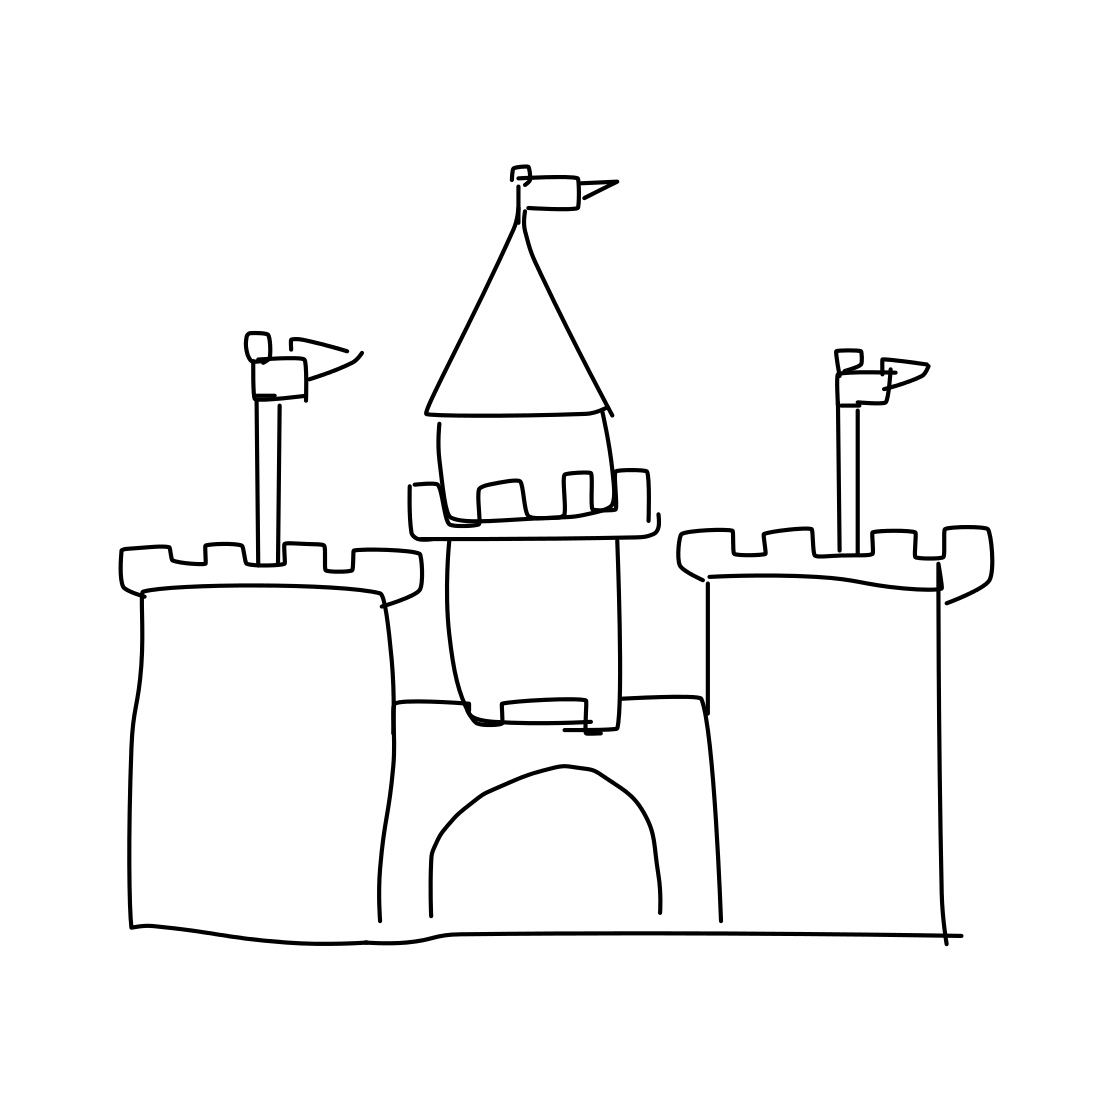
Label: castle